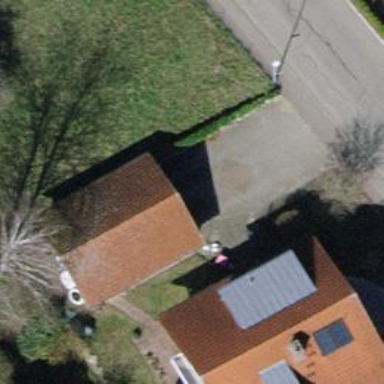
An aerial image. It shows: Garage.